Interaction volume radius: 10 \u00c5
Interaction volume height: 15 \u00c5
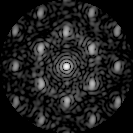
Disorder parameter: 0.4522